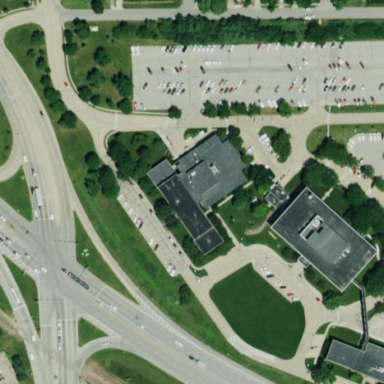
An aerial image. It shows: Public building.